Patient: sex M, age 45
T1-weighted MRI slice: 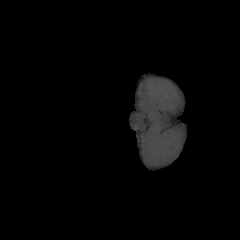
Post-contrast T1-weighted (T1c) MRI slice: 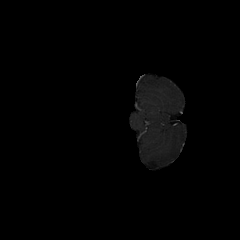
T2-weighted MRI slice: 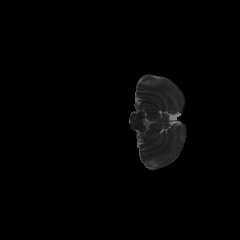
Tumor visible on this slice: no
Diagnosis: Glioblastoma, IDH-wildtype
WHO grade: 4